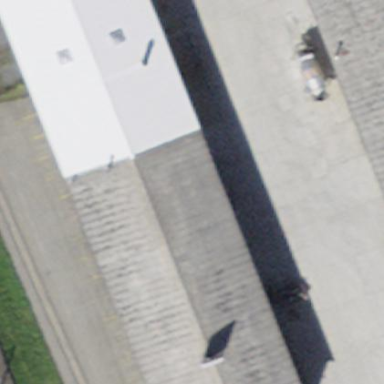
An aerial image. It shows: Gabled building.